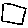
Label: square